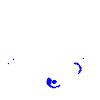
Particle: proton